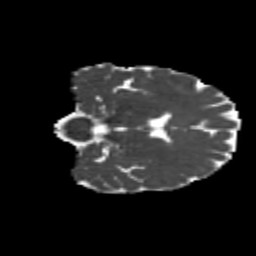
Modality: MD
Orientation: coronal
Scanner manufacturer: siemens
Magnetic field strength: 3 T
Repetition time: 4.16 s
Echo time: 0.0806 s